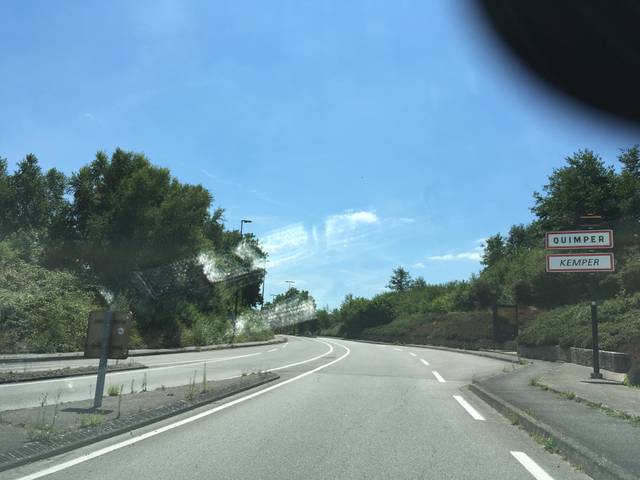
Region: France
Coordinates: 48.012, -4.121